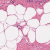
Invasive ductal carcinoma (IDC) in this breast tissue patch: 0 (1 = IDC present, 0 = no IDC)